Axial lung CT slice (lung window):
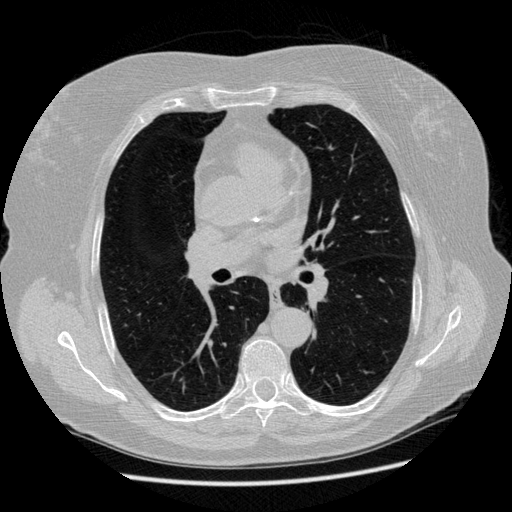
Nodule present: no